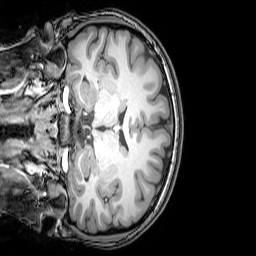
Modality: T1w
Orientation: coronal
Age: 20
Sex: female
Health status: healthy
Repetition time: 0.081 s
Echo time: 0.037 s